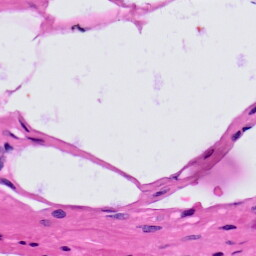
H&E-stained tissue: Prostate